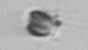
Label: Apedinella